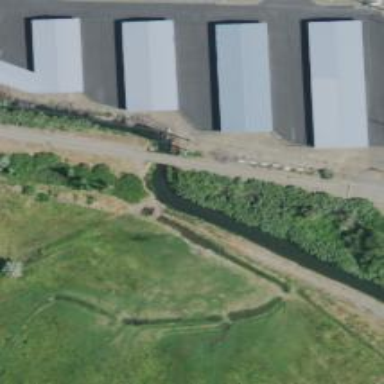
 and the abandoned railway has been converted into rail-trail."